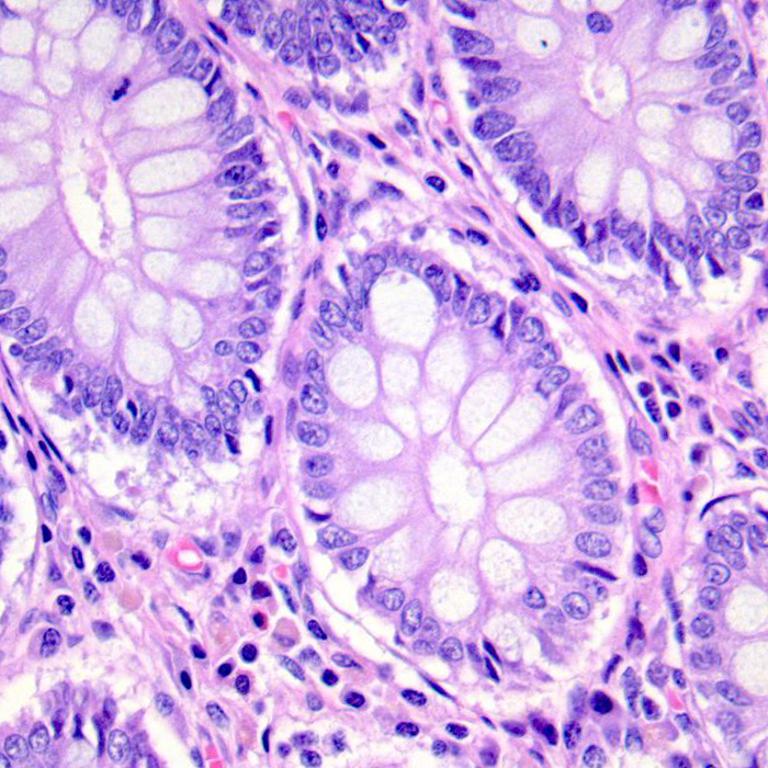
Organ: colon
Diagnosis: benign